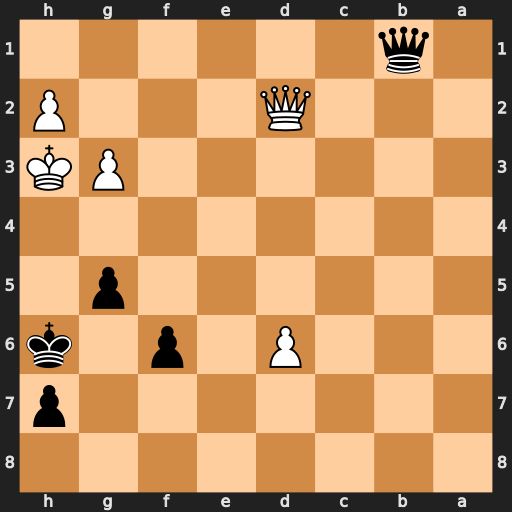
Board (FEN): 8/7p/3P1p1k/6p1/8/6PK/3Q3P/1q6
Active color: b
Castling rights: -
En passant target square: -
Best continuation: Qf1+ Qg2 g4+ Kxg4 Qxg2